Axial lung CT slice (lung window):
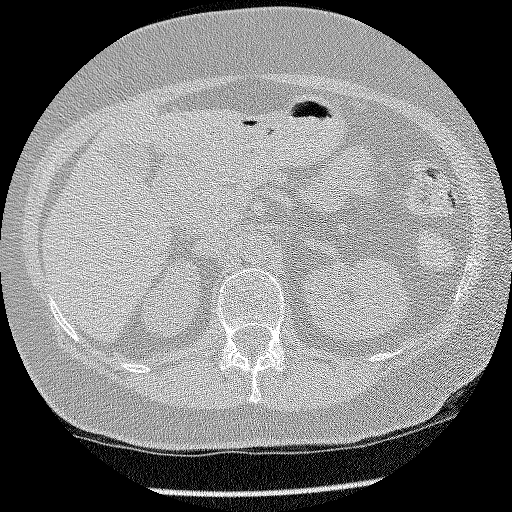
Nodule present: no